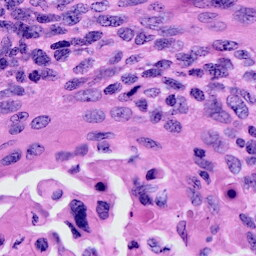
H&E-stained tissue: Cervix